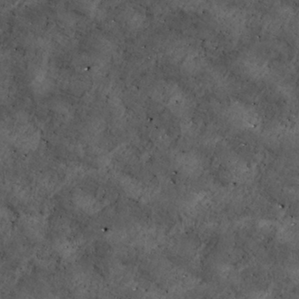
Label: non_frost